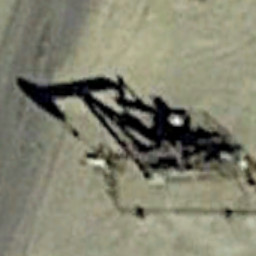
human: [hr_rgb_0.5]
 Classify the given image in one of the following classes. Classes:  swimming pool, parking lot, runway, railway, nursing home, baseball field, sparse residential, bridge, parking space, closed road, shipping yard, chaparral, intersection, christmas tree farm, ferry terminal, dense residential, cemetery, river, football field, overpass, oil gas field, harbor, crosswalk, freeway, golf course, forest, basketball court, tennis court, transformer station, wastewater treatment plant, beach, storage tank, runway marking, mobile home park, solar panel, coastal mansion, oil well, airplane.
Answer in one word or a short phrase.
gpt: oil well